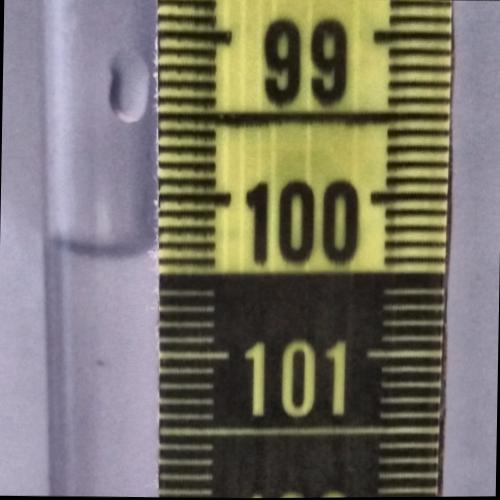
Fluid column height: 100.3 cm